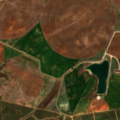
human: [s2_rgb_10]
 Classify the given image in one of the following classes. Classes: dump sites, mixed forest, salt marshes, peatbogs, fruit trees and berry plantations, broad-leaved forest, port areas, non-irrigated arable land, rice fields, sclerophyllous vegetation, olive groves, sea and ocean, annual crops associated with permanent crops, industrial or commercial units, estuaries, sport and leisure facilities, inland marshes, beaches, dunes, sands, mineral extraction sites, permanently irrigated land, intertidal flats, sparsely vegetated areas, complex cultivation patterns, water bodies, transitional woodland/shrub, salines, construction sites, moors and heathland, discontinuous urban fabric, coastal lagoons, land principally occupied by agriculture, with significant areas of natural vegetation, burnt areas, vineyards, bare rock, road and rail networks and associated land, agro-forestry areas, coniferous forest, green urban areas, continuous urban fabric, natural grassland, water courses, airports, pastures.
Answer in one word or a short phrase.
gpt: permanently irrigated land, olive groves